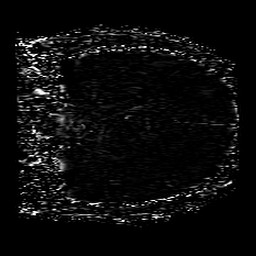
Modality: SWI
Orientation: coronal
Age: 36
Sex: male
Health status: ill
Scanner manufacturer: philips
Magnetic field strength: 3 T
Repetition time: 0.031 s